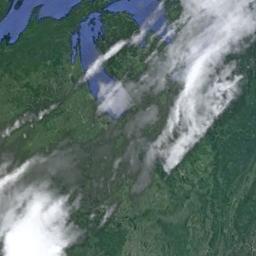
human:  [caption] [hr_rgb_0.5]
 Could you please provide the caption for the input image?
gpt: The stratocumulus are located above the land covered by dense vegetation and some lakes are on the land .

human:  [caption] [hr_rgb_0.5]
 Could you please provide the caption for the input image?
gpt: A little white cloud floated above the blue figure .

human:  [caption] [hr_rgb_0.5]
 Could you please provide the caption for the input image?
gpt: Light white clouds floating on green land and blue sea .

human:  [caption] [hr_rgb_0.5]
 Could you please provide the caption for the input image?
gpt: The white cloud is above green land and a lake .

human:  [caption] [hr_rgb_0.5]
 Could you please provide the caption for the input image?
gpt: There are a few slices of white clouds over a wetland .